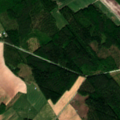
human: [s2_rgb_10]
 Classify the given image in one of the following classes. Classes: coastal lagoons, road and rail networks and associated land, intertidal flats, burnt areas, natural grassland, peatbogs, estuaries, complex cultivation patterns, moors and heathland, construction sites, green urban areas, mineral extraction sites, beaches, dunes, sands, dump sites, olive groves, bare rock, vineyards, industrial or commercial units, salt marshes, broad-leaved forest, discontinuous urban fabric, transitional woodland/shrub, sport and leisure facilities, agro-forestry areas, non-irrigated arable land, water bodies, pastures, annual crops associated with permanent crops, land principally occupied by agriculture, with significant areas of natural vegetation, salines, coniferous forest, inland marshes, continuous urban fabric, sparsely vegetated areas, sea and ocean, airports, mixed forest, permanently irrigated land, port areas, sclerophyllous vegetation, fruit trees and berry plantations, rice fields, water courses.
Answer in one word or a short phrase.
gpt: non-irrigated arable land, land principally occupied by agriculture, with significant areas of natural vegetation, coniferous forest, mixed forest, transitional woodland/shrub